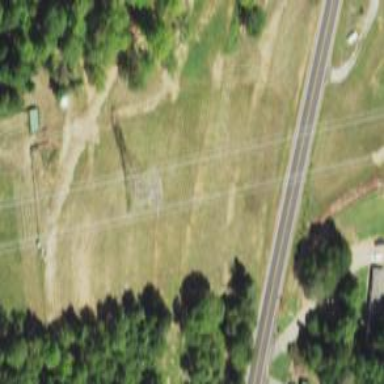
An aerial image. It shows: Lattice structure tower used for power distribution.